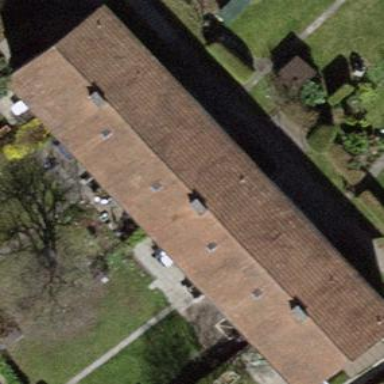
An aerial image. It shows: Terrace building.